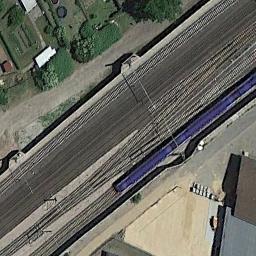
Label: railway